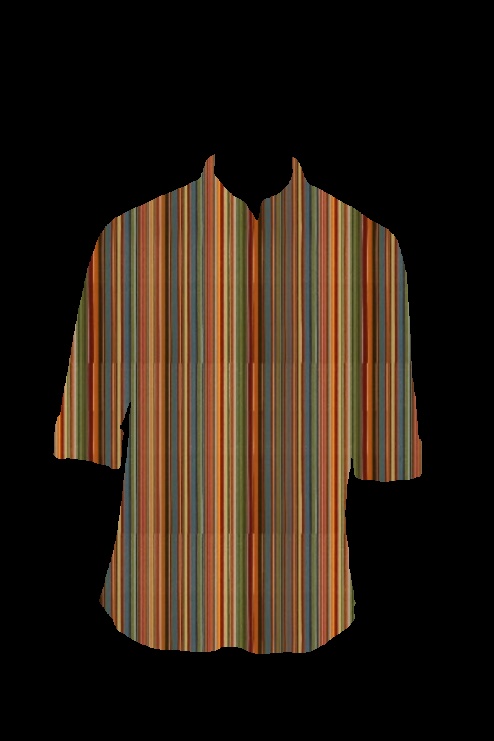
multi stripe tee